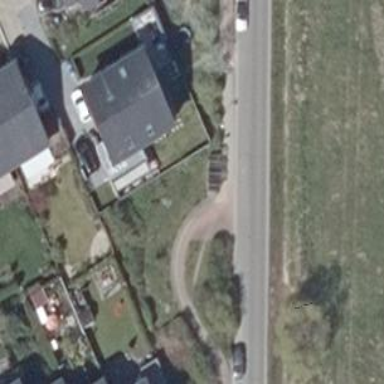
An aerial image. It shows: Residential road with asphalt surface. It includes cycle track.